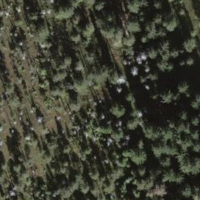
EUNIS habitat code: 44
Species observed at this site:
Neottia cordata